Question:
Is there any way that could sort the values on the table so I get one week (Monday-Sunday) and then next week, like it is described next
'''
Monday .......
Tuesday ......
Wednesday ....
Thursday .....
Friday .......
Saturday .....
Sunday .......
Monday .......
Tuesday ......
Wednesday ....
Thursday .....
Friday .......
Saturday .....
Sunday .......
Monday .......
Tuesday ......
Wednesday ....
Thursday .....
Friday .......
Saturday .....
Sunday .......
'''
If it is necessary I can modify the table structure.
I hope it makes sense.
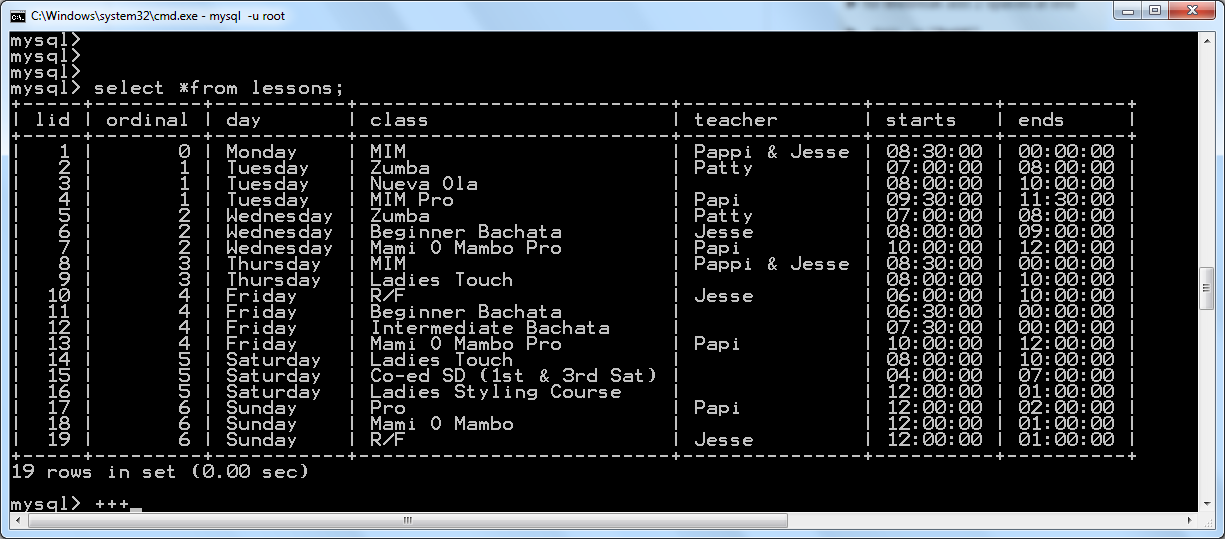
Answer: '''
SELECT lid, ordinal,DAY, class, teaher, STARTS, ENDS FROM (
SELECT lid, ordinal, DAY, class, teaher, STARTS, ENDS,
IF(@myvar = 0 OR @myvar = ordinal, @counter := @counter + 1, @counter := 1) sequence,
@myvar := ordinal FROM mytable
JOIN (SELECT @myvar := 0, @counter := 0 ) a
ORDER BY ordinal , lid) b
ORDER BY sequence, ordinal , lid
'''
Try this query. I have not tried it locally.
Similar question which I have answered is <URL>
EDIT :
To answer the questions raised in the comments below
1) How does it work?
Take the inner query and execute it separately. It assigns a sequence for all rows in a way that whenever the ordinal repeats, it increments the counter. When a new ordinal is found, it reset the counter to 1. Now with the help of outer query, it orders the result by the sequence and show the result. It would be best explained if you run these queries separately and analyse the result at each step
2) How to get it in a reverse order?
Change the final order by like
'ORDER BY sequence desc, ordinal , lid'